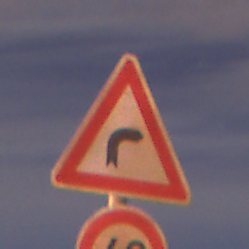
Verkehrszeichen: KurveRechts
Zusatzzeichen unten: Geschwindigkeit40
Umgebung: Outdoor, Suburban
Tageszeit: Night
Wetter: PartlyCloudy
Licht: Artificial
Jahreszeit: NotSpecified
Kontrast: HighContrast